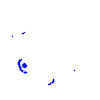
Particle: pion